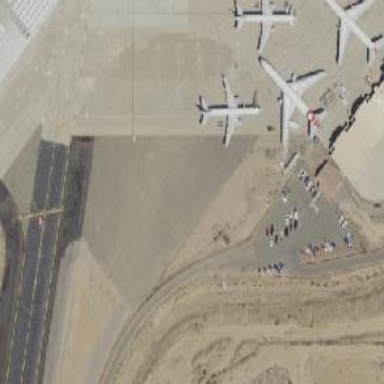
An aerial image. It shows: Concrete apron at the airport.